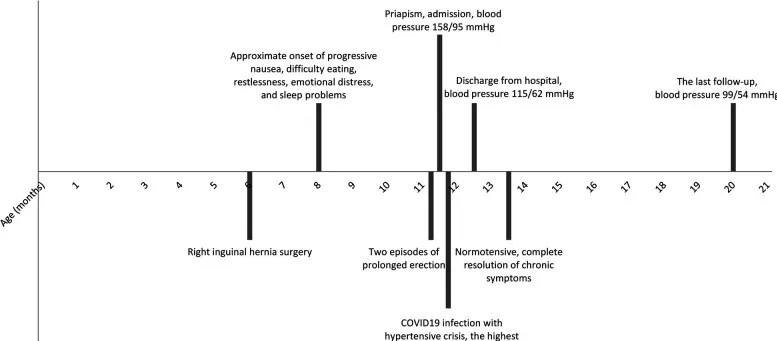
Graphical timeline.
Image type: chart (chart)